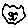
Label: cat